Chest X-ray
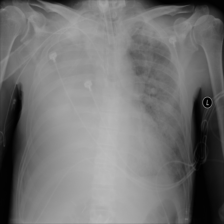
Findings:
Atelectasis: negative
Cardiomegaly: negative
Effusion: negative
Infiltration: positive
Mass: negative
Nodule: negative
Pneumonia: negative
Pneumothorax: negative
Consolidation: negative
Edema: negative
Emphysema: negative
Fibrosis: negative
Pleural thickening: negative
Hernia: negative